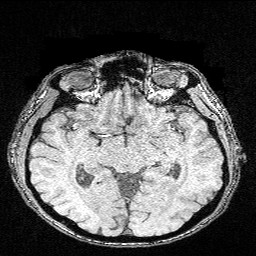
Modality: FLASH
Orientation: coronal
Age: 30
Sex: male